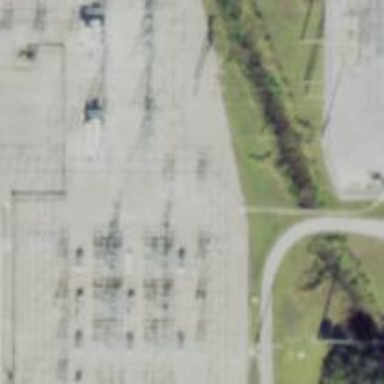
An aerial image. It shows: Switch used for power control.